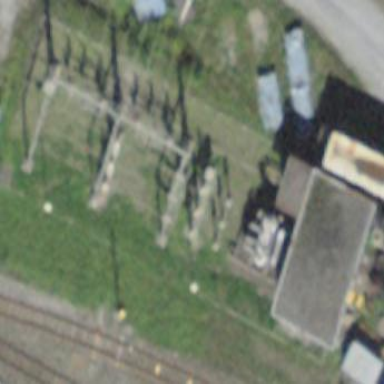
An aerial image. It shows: Power substation.